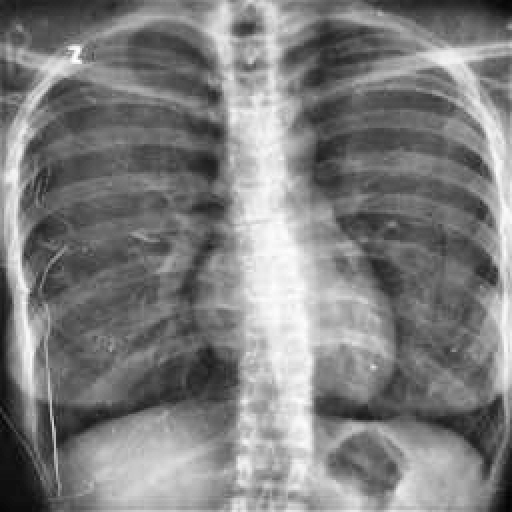
Finding: TUBERCULOSIS